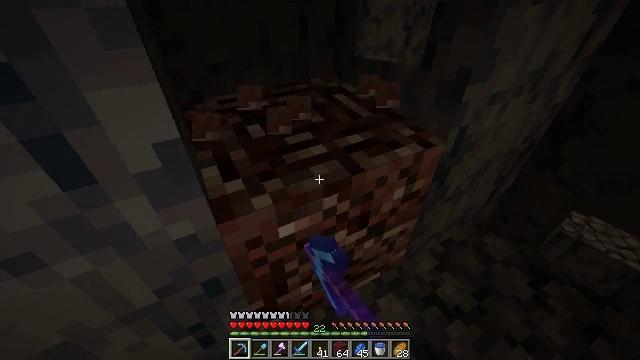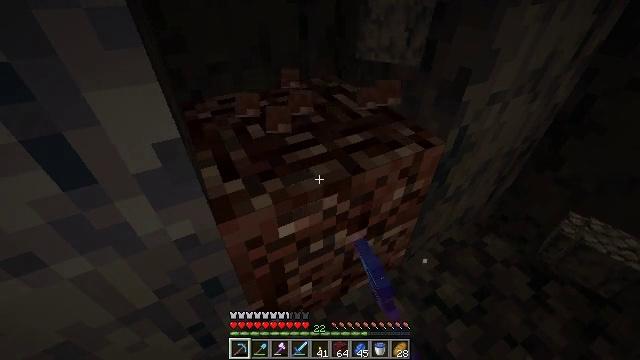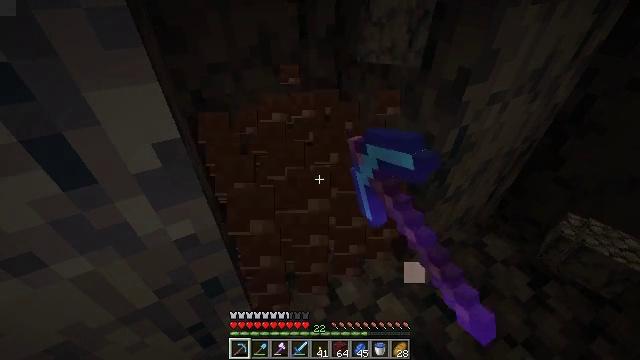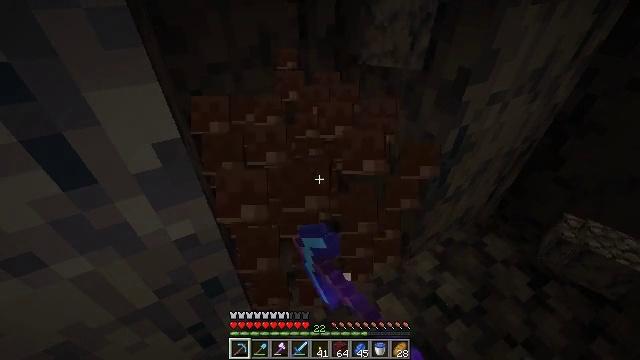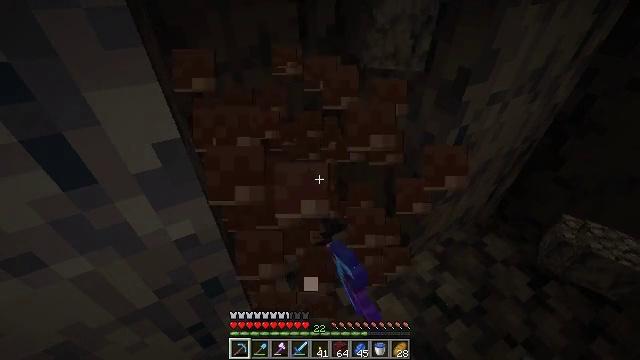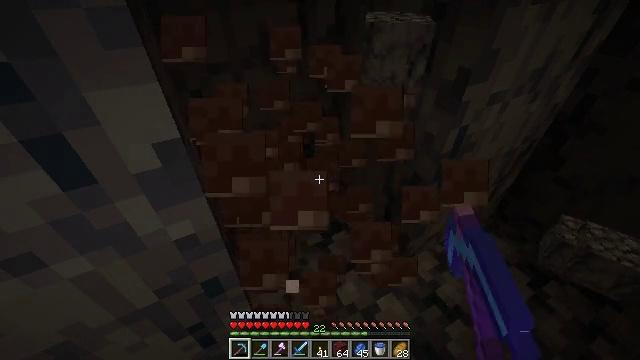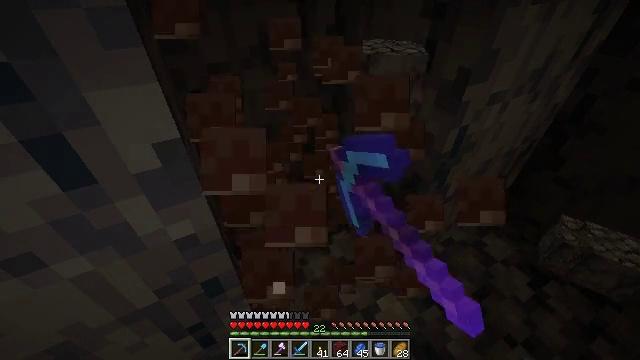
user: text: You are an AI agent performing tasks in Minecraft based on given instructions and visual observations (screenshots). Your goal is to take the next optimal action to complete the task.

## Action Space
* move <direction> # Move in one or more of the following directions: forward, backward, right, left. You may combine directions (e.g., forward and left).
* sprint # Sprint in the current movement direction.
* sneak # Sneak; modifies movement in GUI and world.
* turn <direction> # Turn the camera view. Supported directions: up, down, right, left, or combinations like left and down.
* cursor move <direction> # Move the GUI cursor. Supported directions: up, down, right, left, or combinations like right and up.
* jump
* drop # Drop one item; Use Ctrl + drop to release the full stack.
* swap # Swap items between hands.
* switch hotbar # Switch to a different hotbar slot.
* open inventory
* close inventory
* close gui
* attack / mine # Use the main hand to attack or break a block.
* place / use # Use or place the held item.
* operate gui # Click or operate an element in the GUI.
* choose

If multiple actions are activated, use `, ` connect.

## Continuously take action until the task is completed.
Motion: motion action
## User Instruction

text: Break ancient debris with a diamond or Netherite pickaxe.
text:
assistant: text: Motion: attack / mine
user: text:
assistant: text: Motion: attack / mine
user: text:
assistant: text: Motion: attack / mine
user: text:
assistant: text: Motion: attack / mine
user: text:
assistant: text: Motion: attack / mine
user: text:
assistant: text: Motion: attack / mine
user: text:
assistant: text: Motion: attack / mine